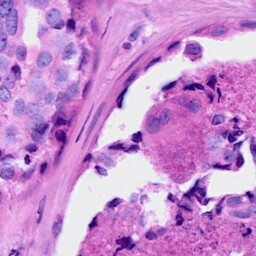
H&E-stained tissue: Breast